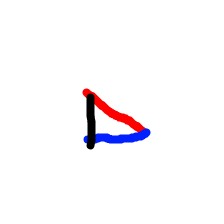
Shape: triangle